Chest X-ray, AP view. Patient: 62 years old, sex M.
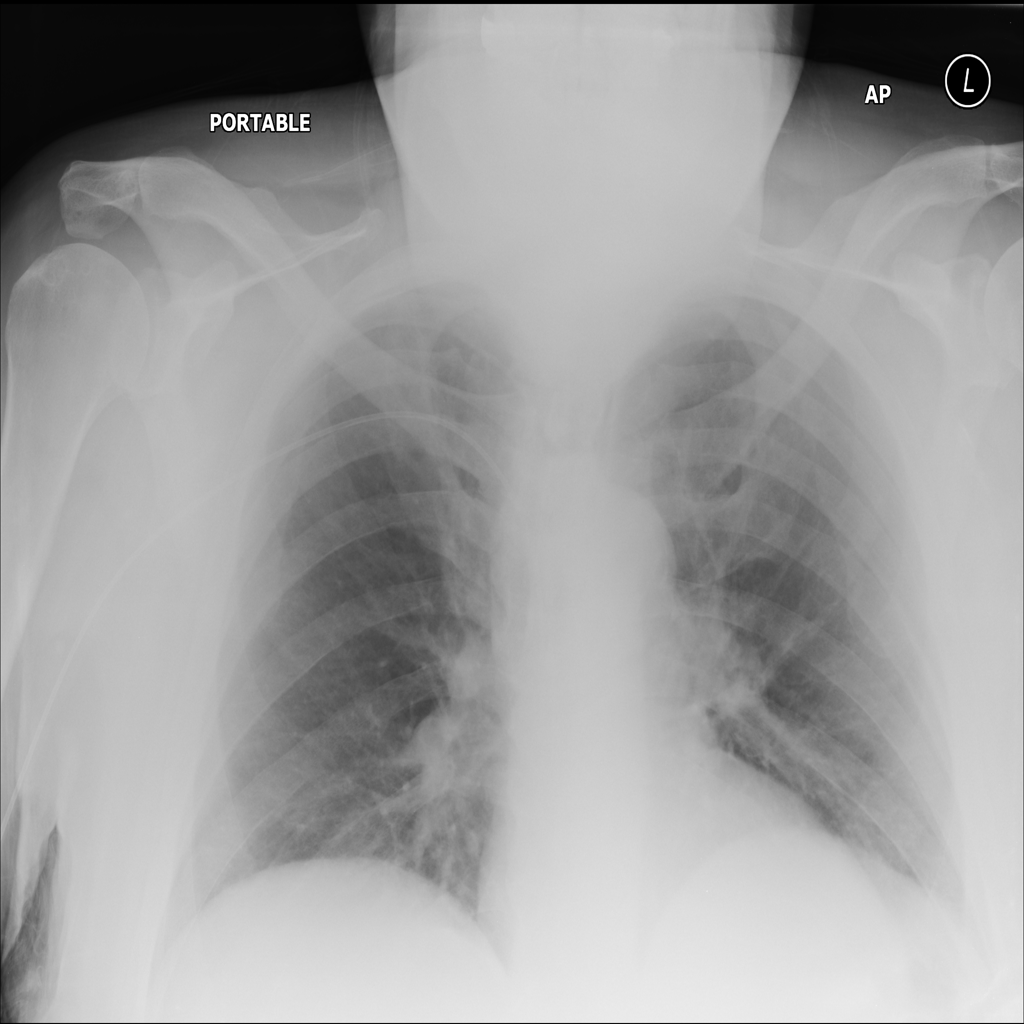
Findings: No Finding